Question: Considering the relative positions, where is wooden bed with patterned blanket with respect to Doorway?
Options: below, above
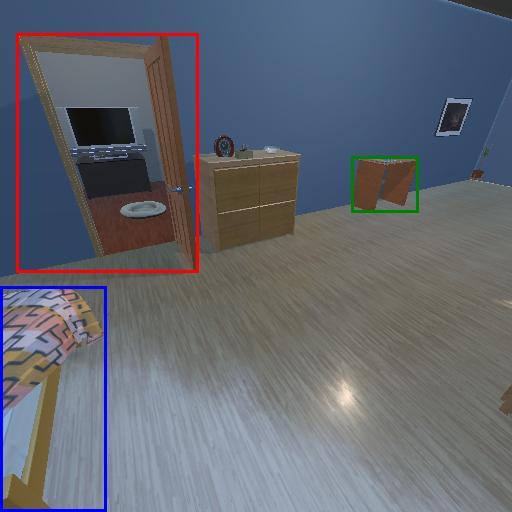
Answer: below